Question: ## Example

The yellow represents the link/clickable area.
## CSS
'''
#shipment-list a {
display: block;
width: 100%;
height: 100%;
color: inherit;
text-decoration: inherit;
background-color: yellow;
margin: 0;
padding: 0;
}
'''
## HTML
'''
<td>
<a href="#">
Jul 24, 2011 @ 1:05p.m.<br>
(4 hours, 19 minutes ago)
</a>
</td>
'''
I can't seem to <URL> however, and I can't link you to the live page because it's running off localhost and contains some confidential information.
Any idea what might be causing this?
I get the same result in FF4 and IE9.
Figured out <URL>. Still don't know how to fix it. The 'td' basically shrinks to its contents, even though it doesn't appear that way. I don't want to explicitly define the height of my 'td' though, so how do I get around this?
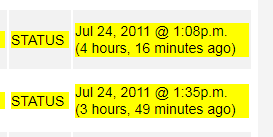
Answer: The answer has been posted a couple of times under different names.
<URL>
<URL>
In Chrome, 'position: relative' is your friend. It'll force the '<a>' to take up the entire table cell's height and width. Sadly this isn't enough to make it work in FF and IE. <URL>.
To make it work in Chrome + FF, you can use 'display: table' instead of 'display: block'. <URL>.
While IE8 and IE9 both support 'display: table', they don't like its usage in this solution unless you give '<td>' a height of 100%, <URL>, so the link will be at most 300px tall. It's a compromise, and one I'm not sure you'll be able to work around.